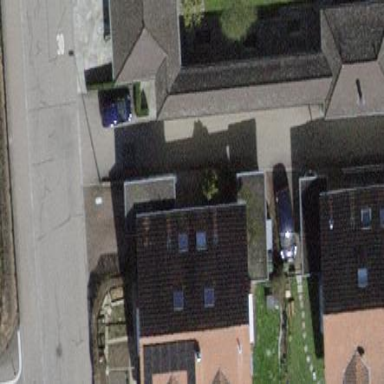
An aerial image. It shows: Building with tile roof.